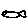
Label: fish